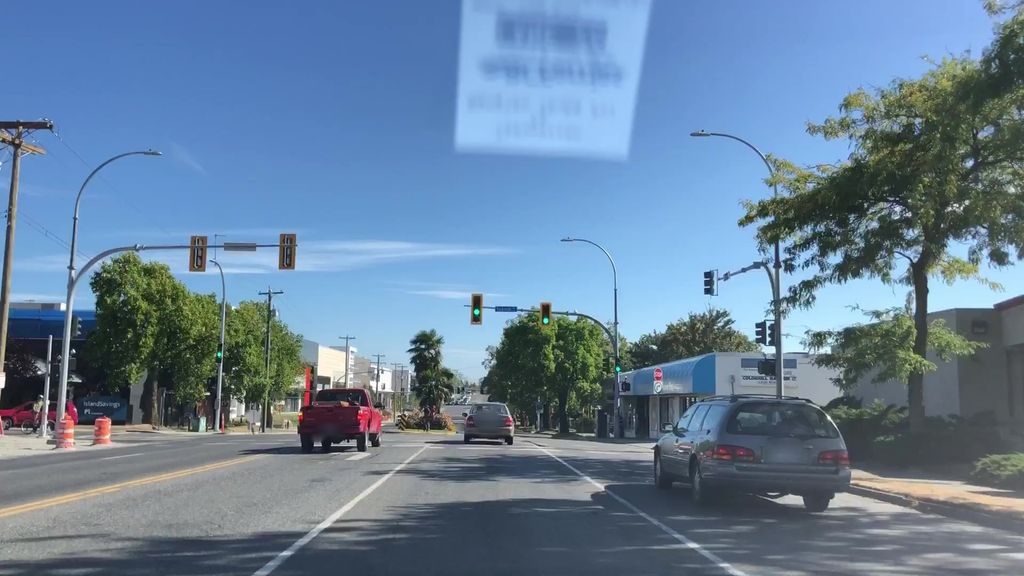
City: victoria